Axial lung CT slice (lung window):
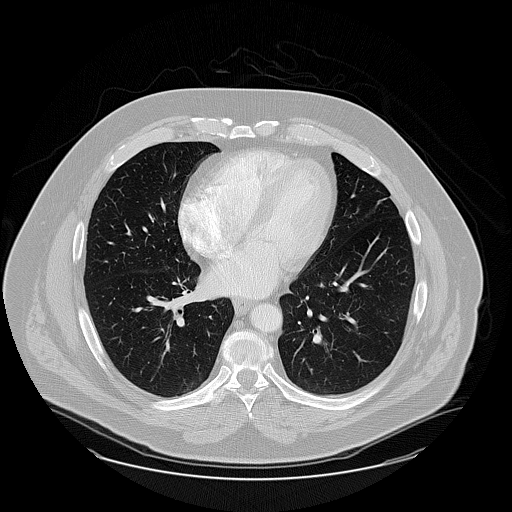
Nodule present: no